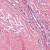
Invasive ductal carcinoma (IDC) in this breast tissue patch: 1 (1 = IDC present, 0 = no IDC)